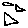
Label: triangle